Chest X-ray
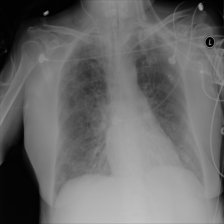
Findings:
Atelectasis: negative
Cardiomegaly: negative
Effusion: negative
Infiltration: negative
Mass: negative
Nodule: negative
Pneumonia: negative
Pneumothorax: negative
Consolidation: negative
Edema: negative
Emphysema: negative
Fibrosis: negative
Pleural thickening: negative
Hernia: negative